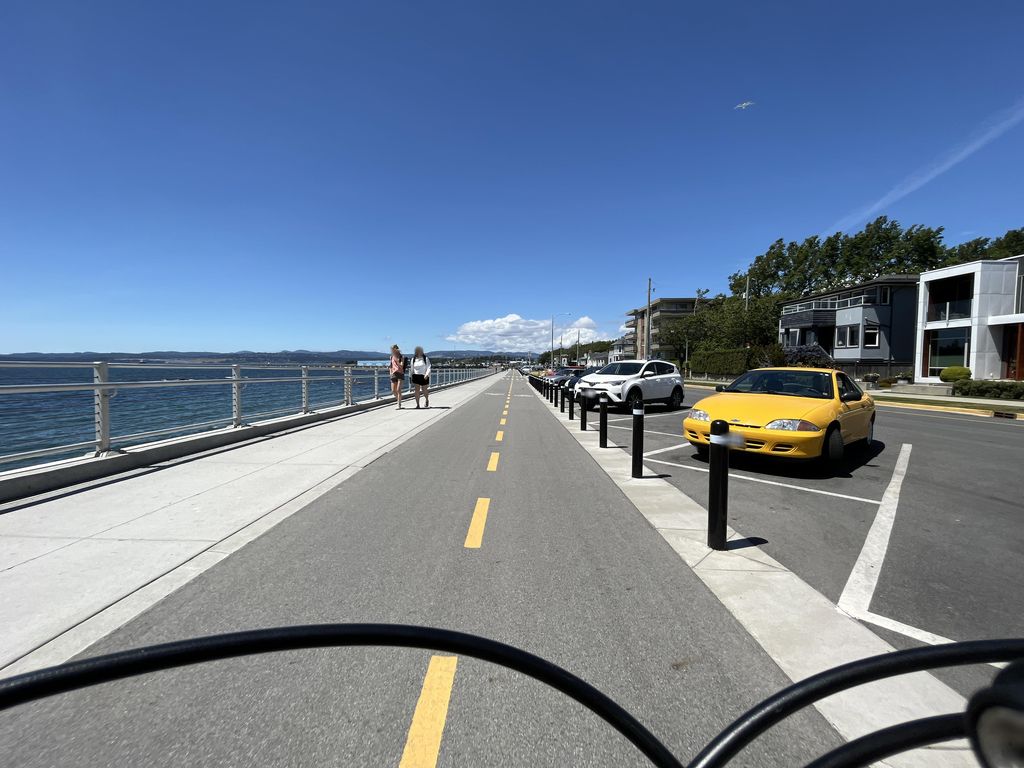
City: victoria